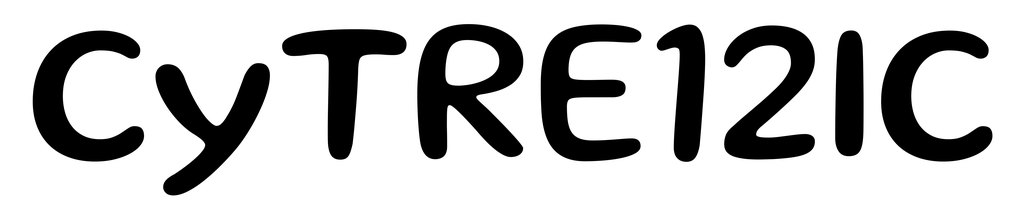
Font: Gluten_Regular